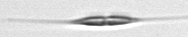
Label: Cylindrotheca